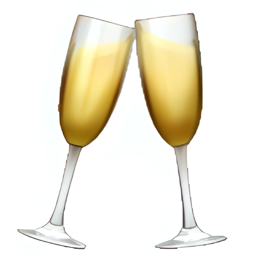
Name: clinking glasses
Emoji: 🥂
Group: Food & Drink
Sub-group: drink